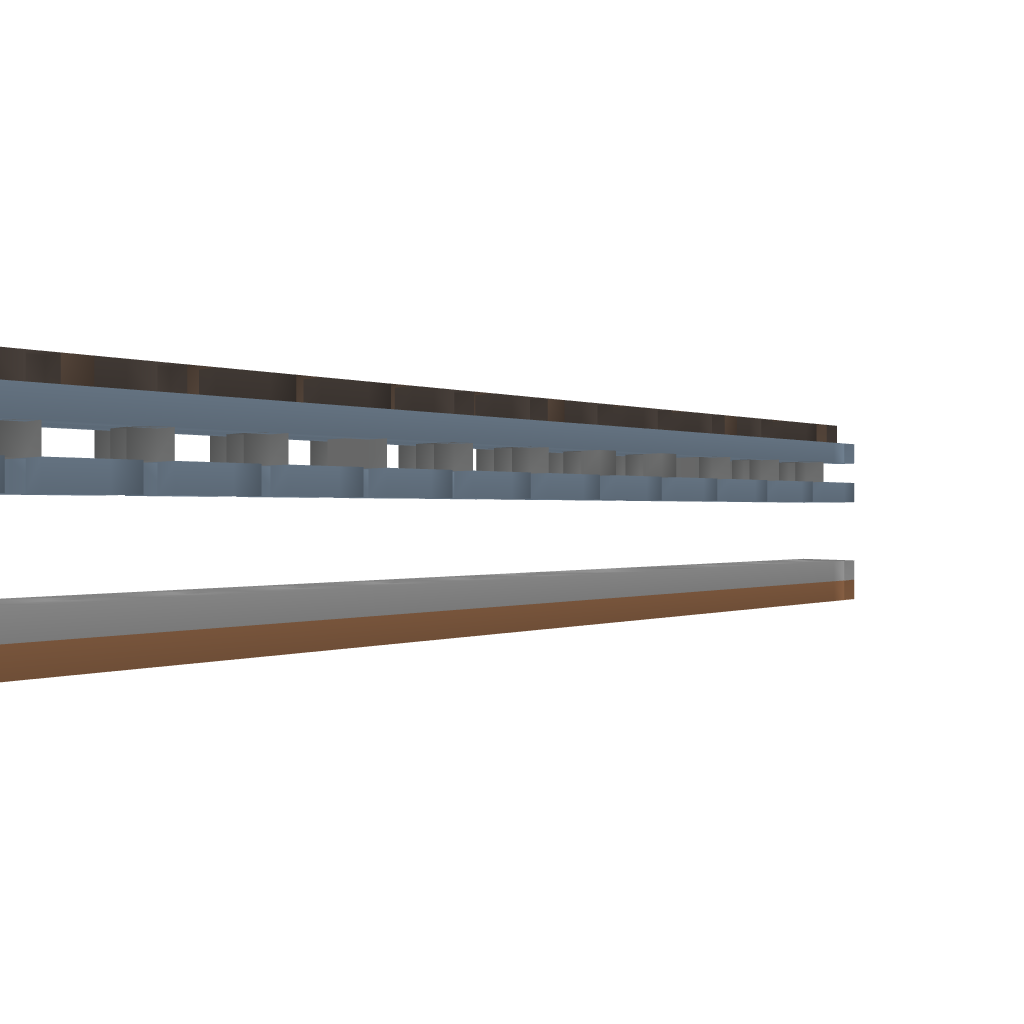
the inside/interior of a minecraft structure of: Simple Minecart Bridge #1 Straight Rail